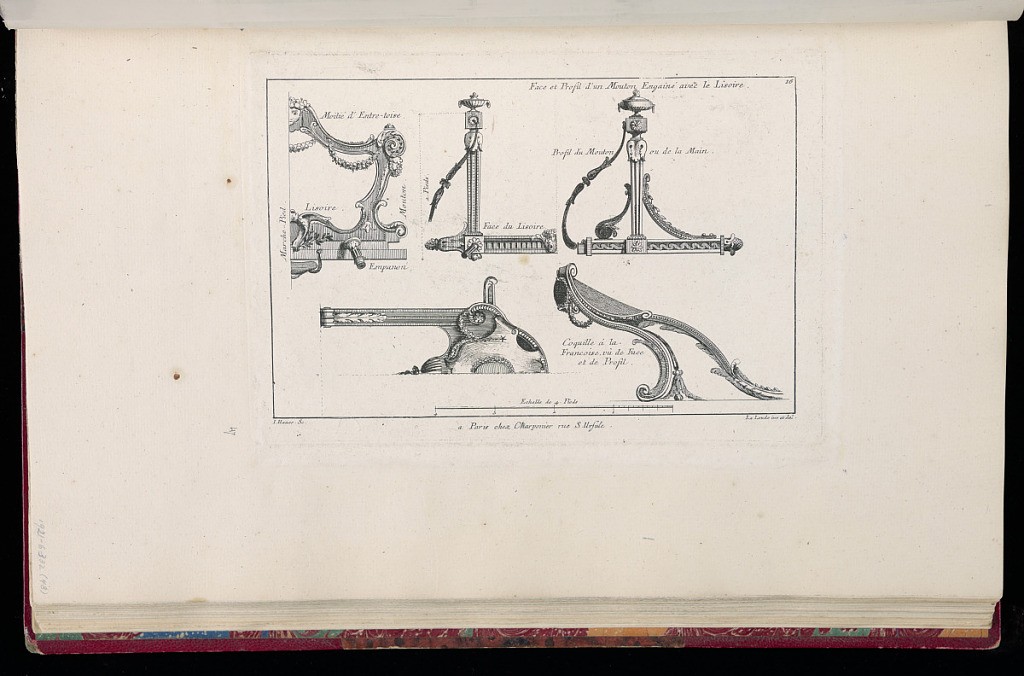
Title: Designs for Carved Details of Stagecoaches
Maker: Richard de Lalonde, French, active 1780–96
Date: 1780-1796
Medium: Etching on off-white laid paper
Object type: Print
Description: Designs for the carved details of stagecoaches featuring ornament motifs including mascaron, scrolls, garland, urn, rosette, wave pattern. The plate is signed and numbered.